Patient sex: M
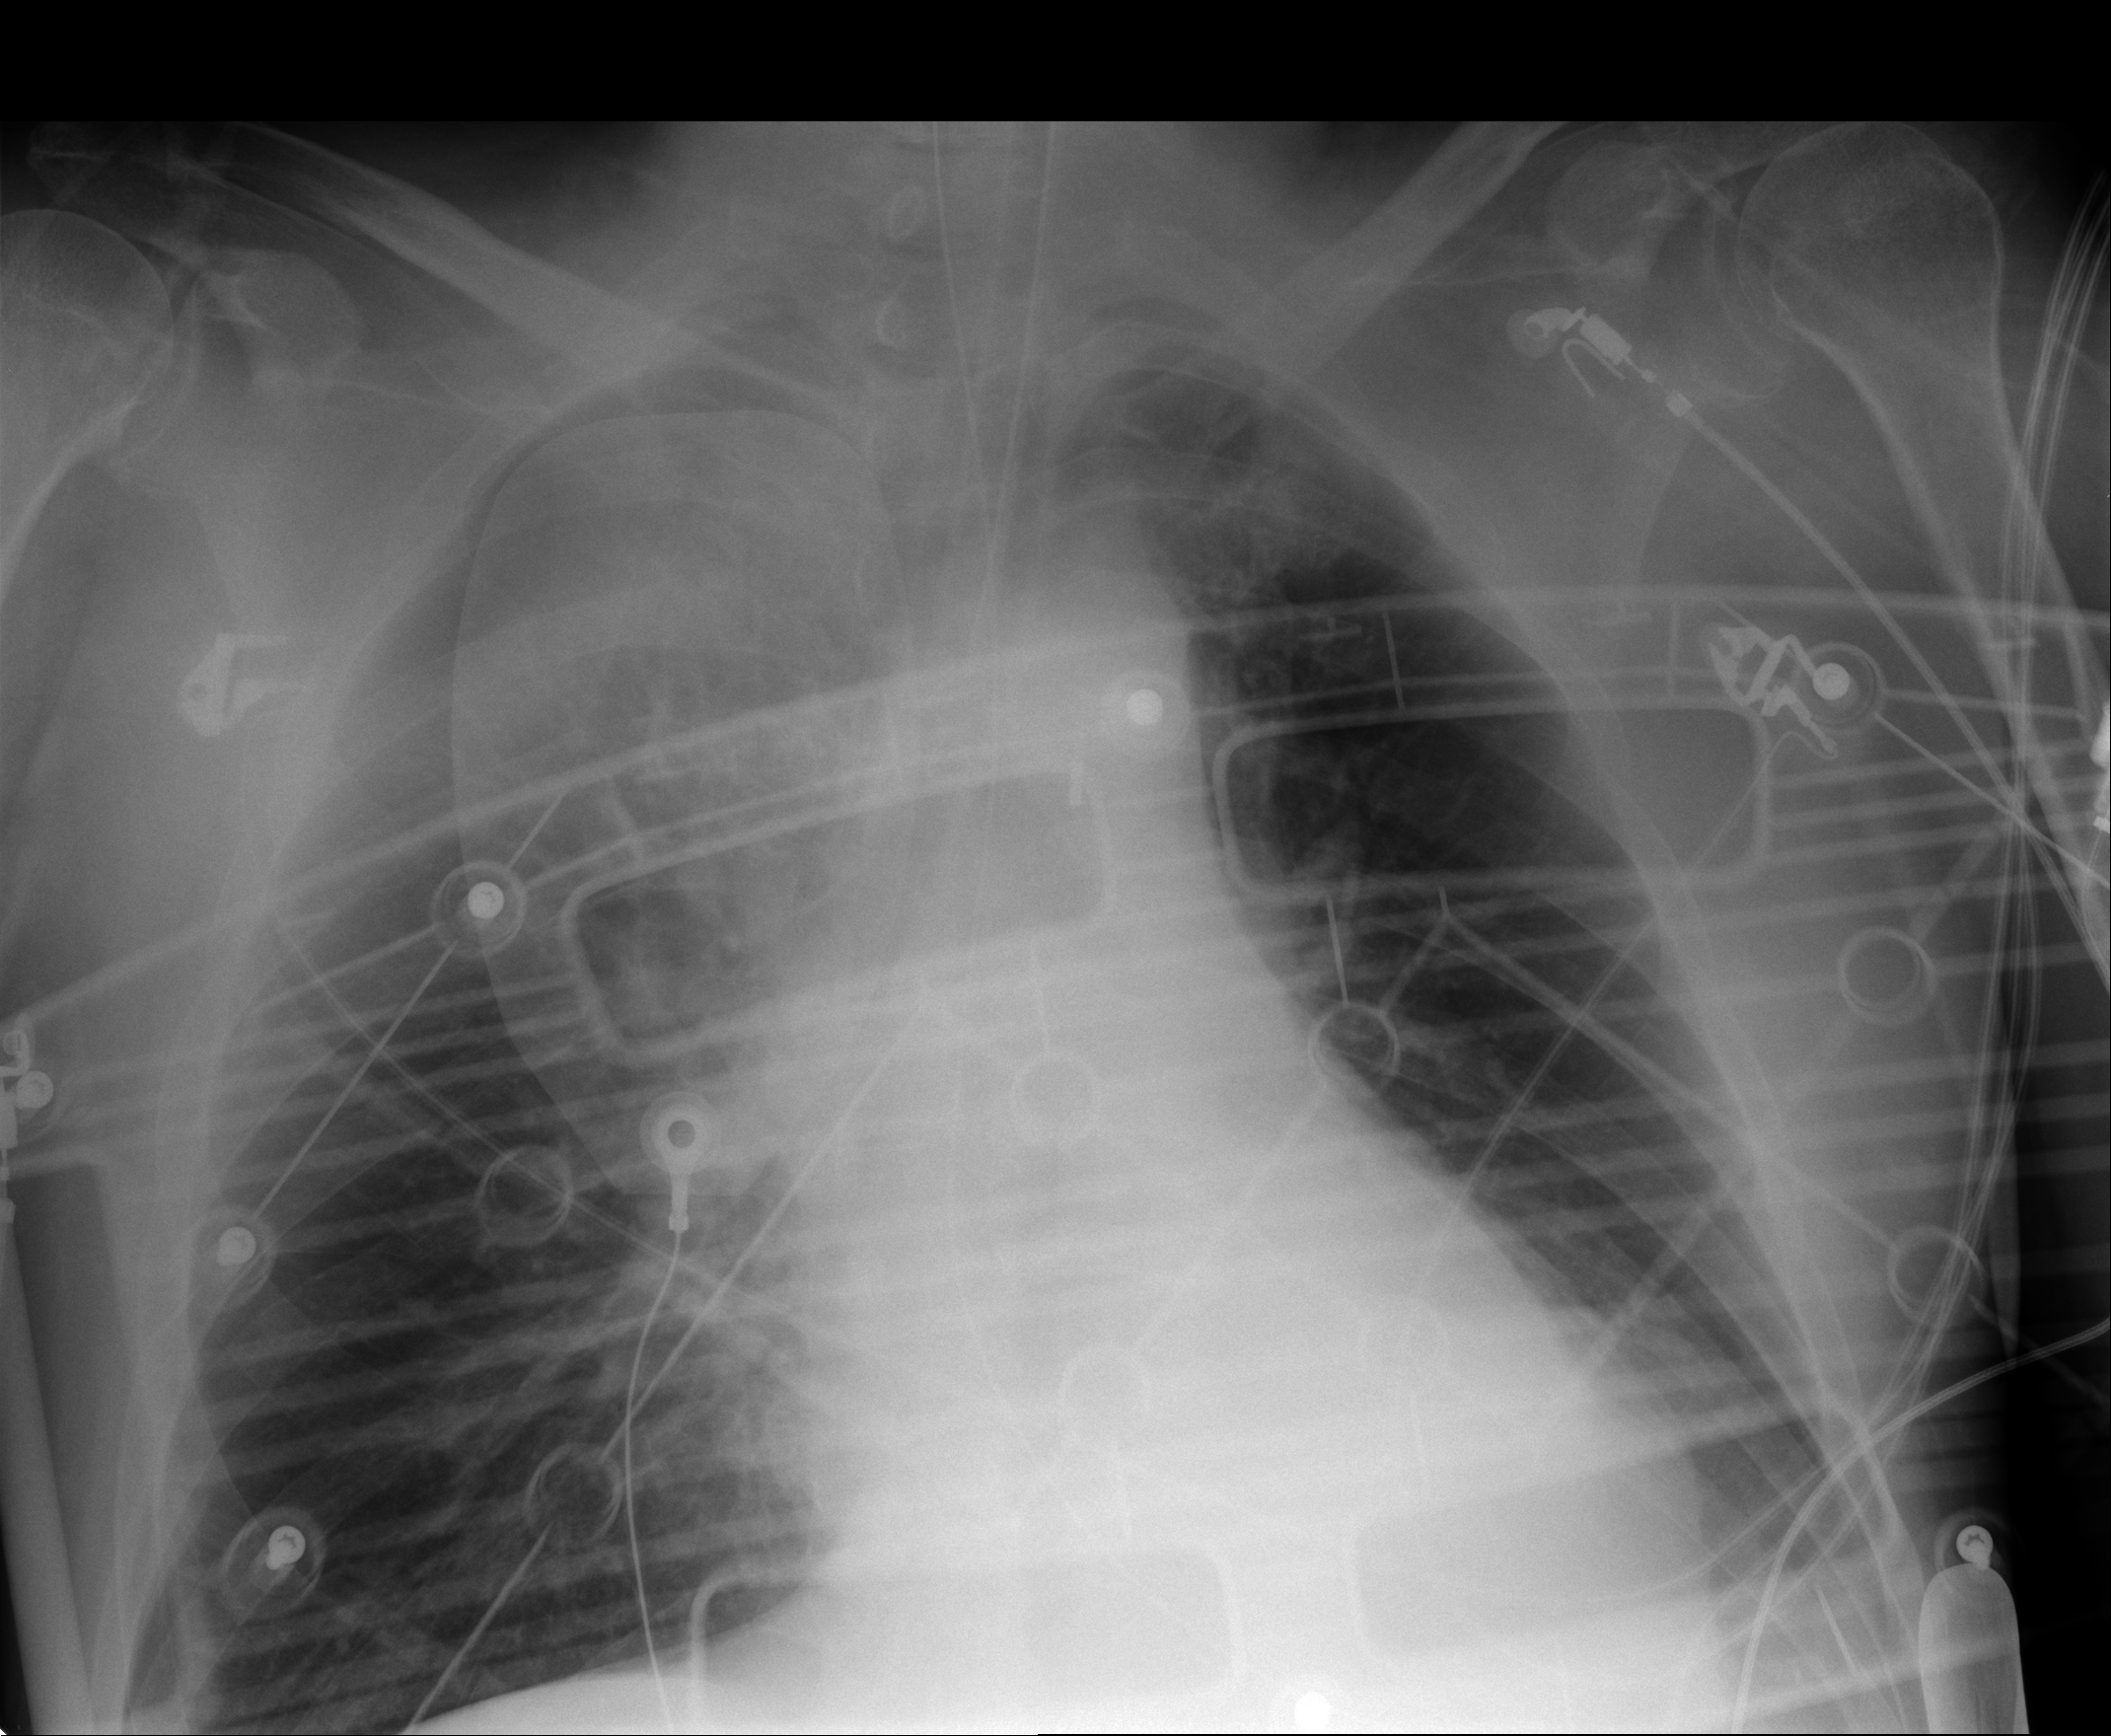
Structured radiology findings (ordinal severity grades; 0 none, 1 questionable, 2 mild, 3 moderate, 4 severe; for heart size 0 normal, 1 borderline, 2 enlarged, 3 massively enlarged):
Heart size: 1
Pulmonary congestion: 1
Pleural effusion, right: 0
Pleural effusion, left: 0
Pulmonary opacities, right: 0
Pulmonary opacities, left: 0
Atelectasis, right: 2
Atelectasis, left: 2